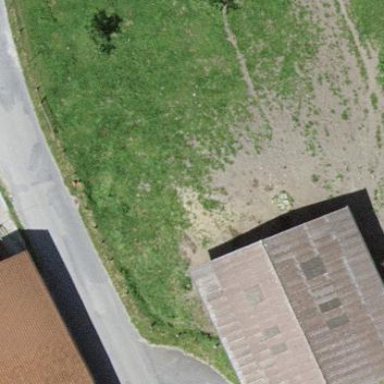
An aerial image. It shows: Barn.